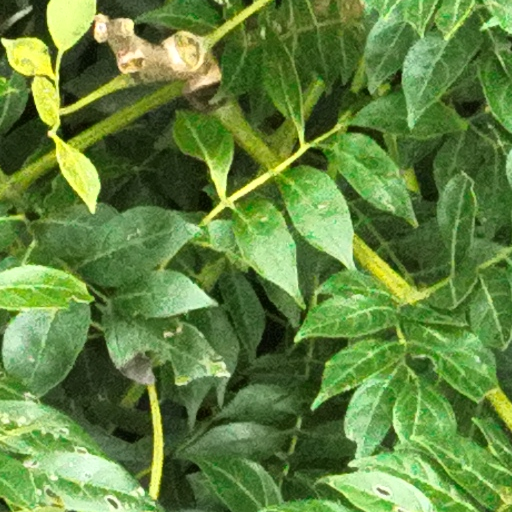
Species: Jacaranda copaia
GBIF accepted scientific name: Jacaranda copaia
Crown area (m\u00b2): 69.708